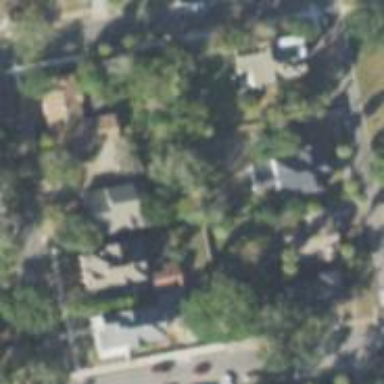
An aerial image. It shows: Residential area composed of single-family homes.